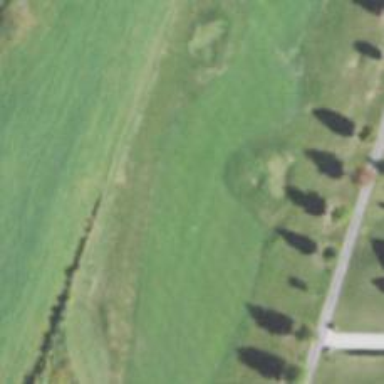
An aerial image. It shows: Golf hole.